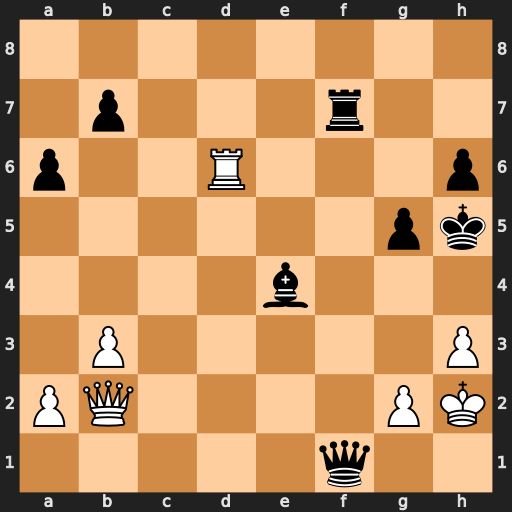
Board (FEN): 8/1p3r2/p2R3p/6pk/4b3/1P5P/PQ4PK/5q2
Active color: w
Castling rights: -
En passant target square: -
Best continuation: g4+ Kh4 Rxh6#